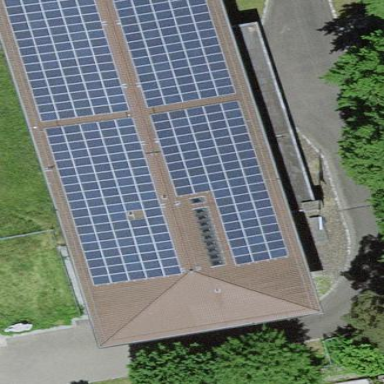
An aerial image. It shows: Solar photovoltaic panel generator.